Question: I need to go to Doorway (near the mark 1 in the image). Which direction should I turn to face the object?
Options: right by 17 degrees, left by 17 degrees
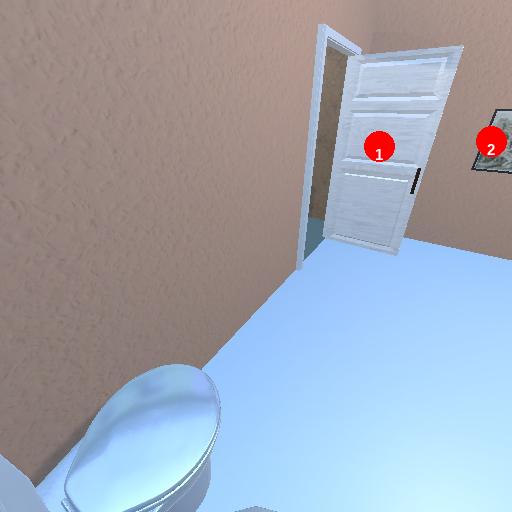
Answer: right by 17 degrees